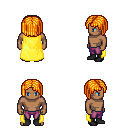
a pixel art fantasy rpg character, male body template, human, dark skin, yellow cape, magenta pants, light blonde pageboy hairstyle, black shoes, four views (front, back, left, right), 2x2 character sprite sheet, small pixel art, hard edges, no anti-aliasing